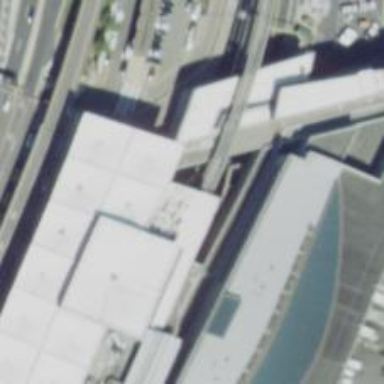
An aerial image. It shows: Monorail railway bridge.